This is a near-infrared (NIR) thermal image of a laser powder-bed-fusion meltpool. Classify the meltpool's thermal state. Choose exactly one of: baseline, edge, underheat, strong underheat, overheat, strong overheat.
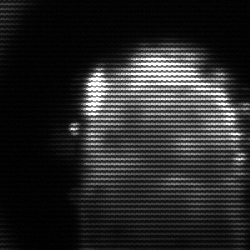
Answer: baseline